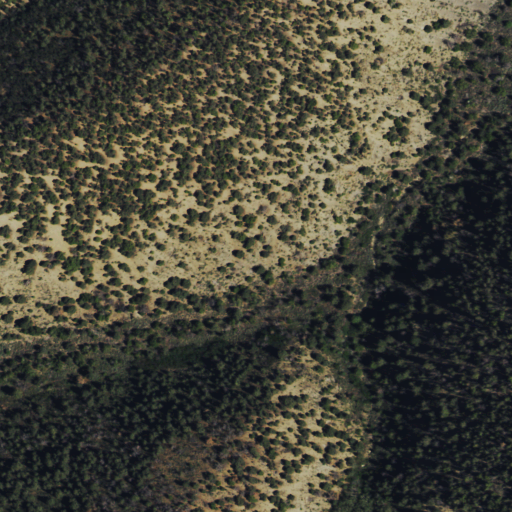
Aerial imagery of valley in Nevada named Balsam Canyon containing only evergreen forest